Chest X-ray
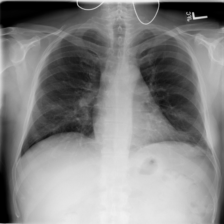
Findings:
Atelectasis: negative
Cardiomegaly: negative
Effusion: negative
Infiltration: positive
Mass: negative
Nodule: negative
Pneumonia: negative
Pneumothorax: negative
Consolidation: negative
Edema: negative
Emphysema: negative
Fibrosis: negative
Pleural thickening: negative
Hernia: negative